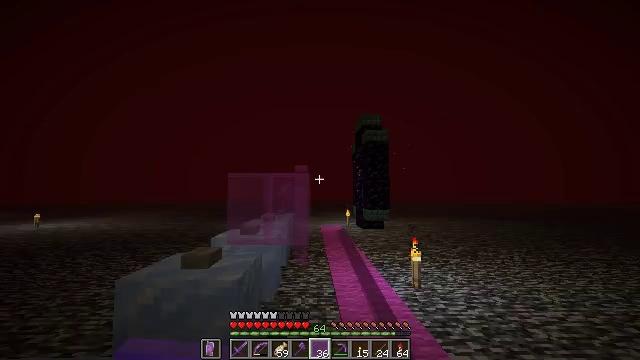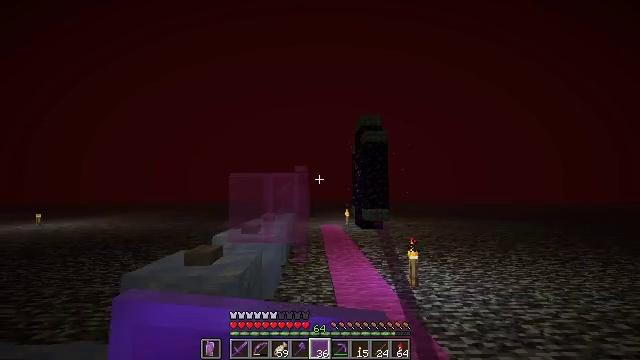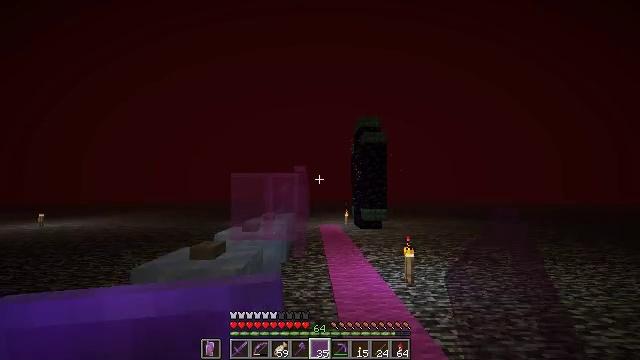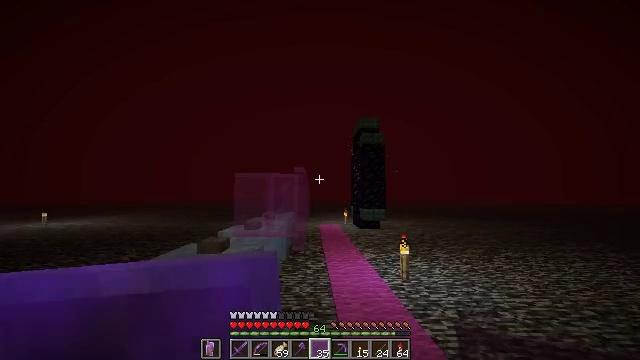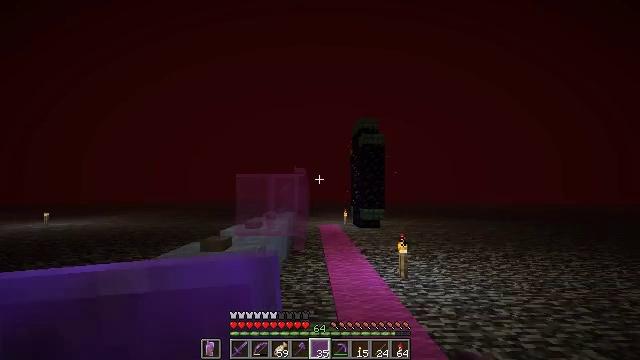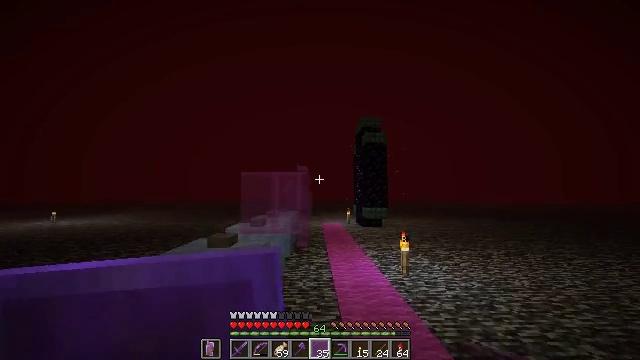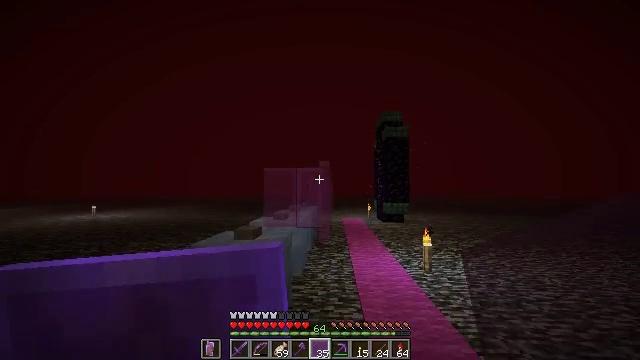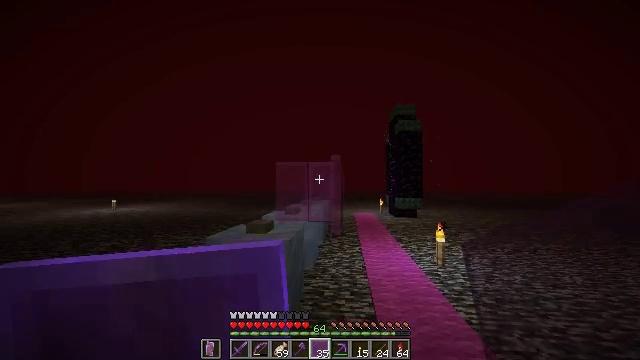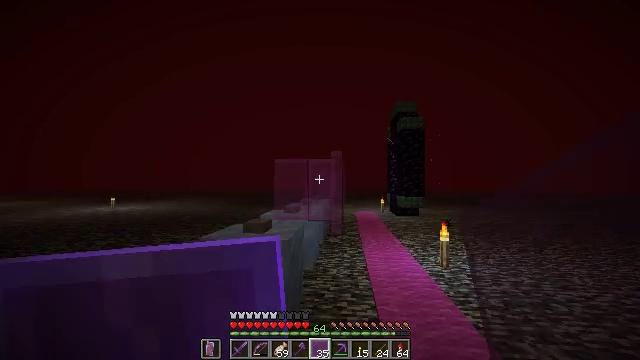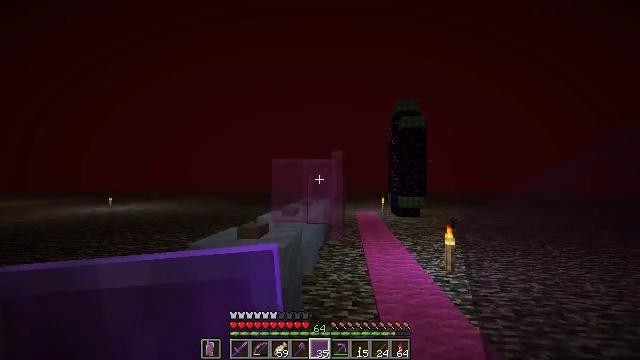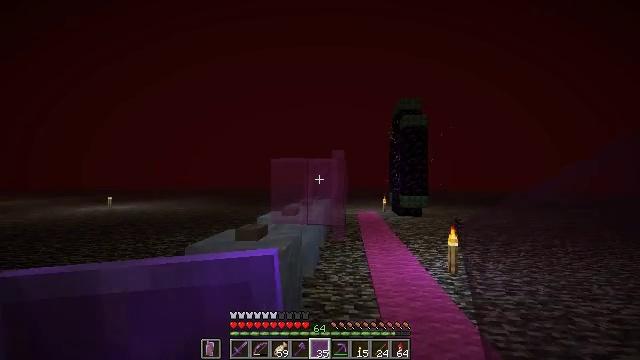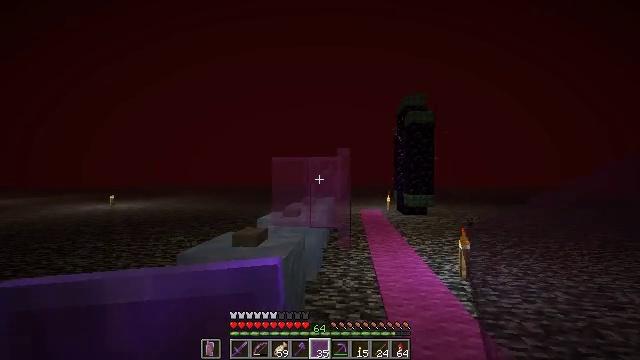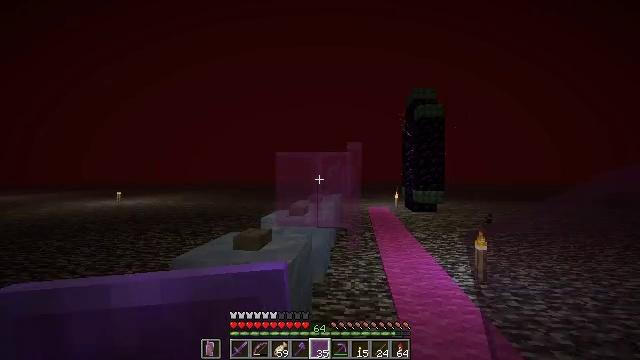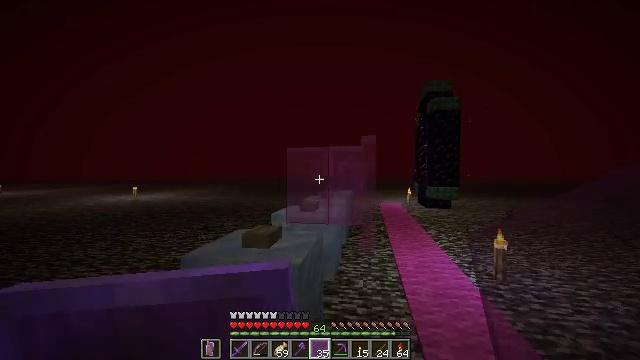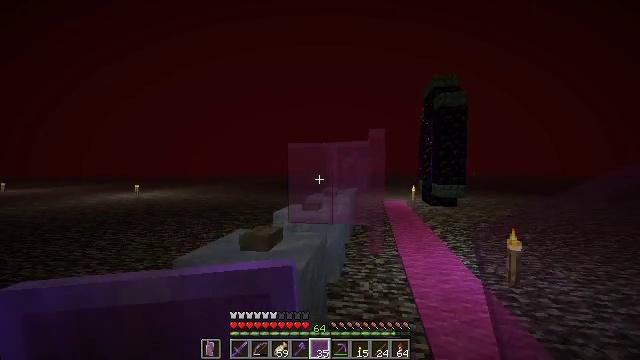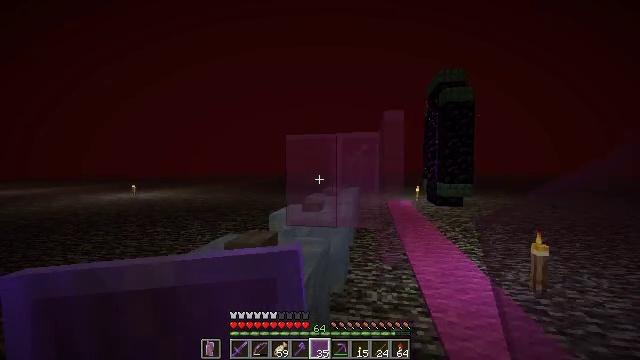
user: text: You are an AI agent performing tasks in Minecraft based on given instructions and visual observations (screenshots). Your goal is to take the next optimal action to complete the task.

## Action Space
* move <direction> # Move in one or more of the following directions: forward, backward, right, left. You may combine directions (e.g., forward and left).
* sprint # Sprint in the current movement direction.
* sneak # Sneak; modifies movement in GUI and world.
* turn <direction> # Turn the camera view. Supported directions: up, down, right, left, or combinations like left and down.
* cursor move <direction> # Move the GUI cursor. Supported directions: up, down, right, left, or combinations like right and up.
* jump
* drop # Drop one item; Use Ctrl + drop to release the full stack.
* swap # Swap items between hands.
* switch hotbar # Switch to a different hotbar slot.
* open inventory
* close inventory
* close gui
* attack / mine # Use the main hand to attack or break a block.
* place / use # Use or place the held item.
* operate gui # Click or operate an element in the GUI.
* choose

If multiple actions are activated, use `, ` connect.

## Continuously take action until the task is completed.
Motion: motion action
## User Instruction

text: Collect pieces of magenta stained glass pane.
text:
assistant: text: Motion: move back, use / place
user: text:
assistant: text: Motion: move back
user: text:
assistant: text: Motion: move back
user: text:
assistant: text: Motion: no_op
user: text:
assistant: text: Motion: no_op
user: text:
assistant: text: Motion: turn left and down
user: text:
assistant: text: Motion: move forward, turn left and down
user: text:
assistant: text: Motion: move forward
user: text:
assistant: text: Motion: move forward
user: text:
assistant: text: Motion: move forward
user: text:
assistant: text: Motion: move forward
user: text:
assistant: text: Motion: move forward, turn left
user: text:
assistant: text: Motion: move forward, turn left and down
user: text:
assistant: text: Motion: move forward
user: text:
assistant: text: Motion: move forward
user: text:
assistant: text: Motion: move forward, jump
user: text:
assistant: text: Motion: move forward, turn left, jump
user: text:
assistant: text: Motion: move forward, jump
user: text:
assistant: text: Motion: move forward, jump
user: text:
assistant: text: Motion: move forward, jump
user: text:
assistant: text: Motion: move forward
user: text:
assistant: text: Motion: move forward
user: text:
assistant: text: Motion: move forward, turn down
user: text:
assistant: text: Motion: move forward, turn down
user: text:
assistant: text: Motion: turn down
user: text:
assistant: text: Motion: turn right and down
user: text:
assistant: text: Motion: turn right and down
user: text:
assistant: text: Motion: no_op
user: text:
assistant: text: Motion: sneak
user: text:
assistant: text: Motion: sneak